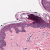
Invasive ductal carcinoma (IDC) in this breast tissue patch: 0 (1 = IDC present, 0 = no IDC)